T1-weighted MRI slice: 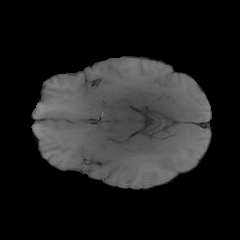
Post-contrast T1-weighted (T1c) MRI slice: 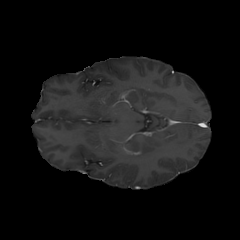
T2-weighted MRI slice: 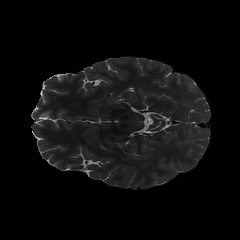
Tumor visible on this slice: no